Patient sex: M
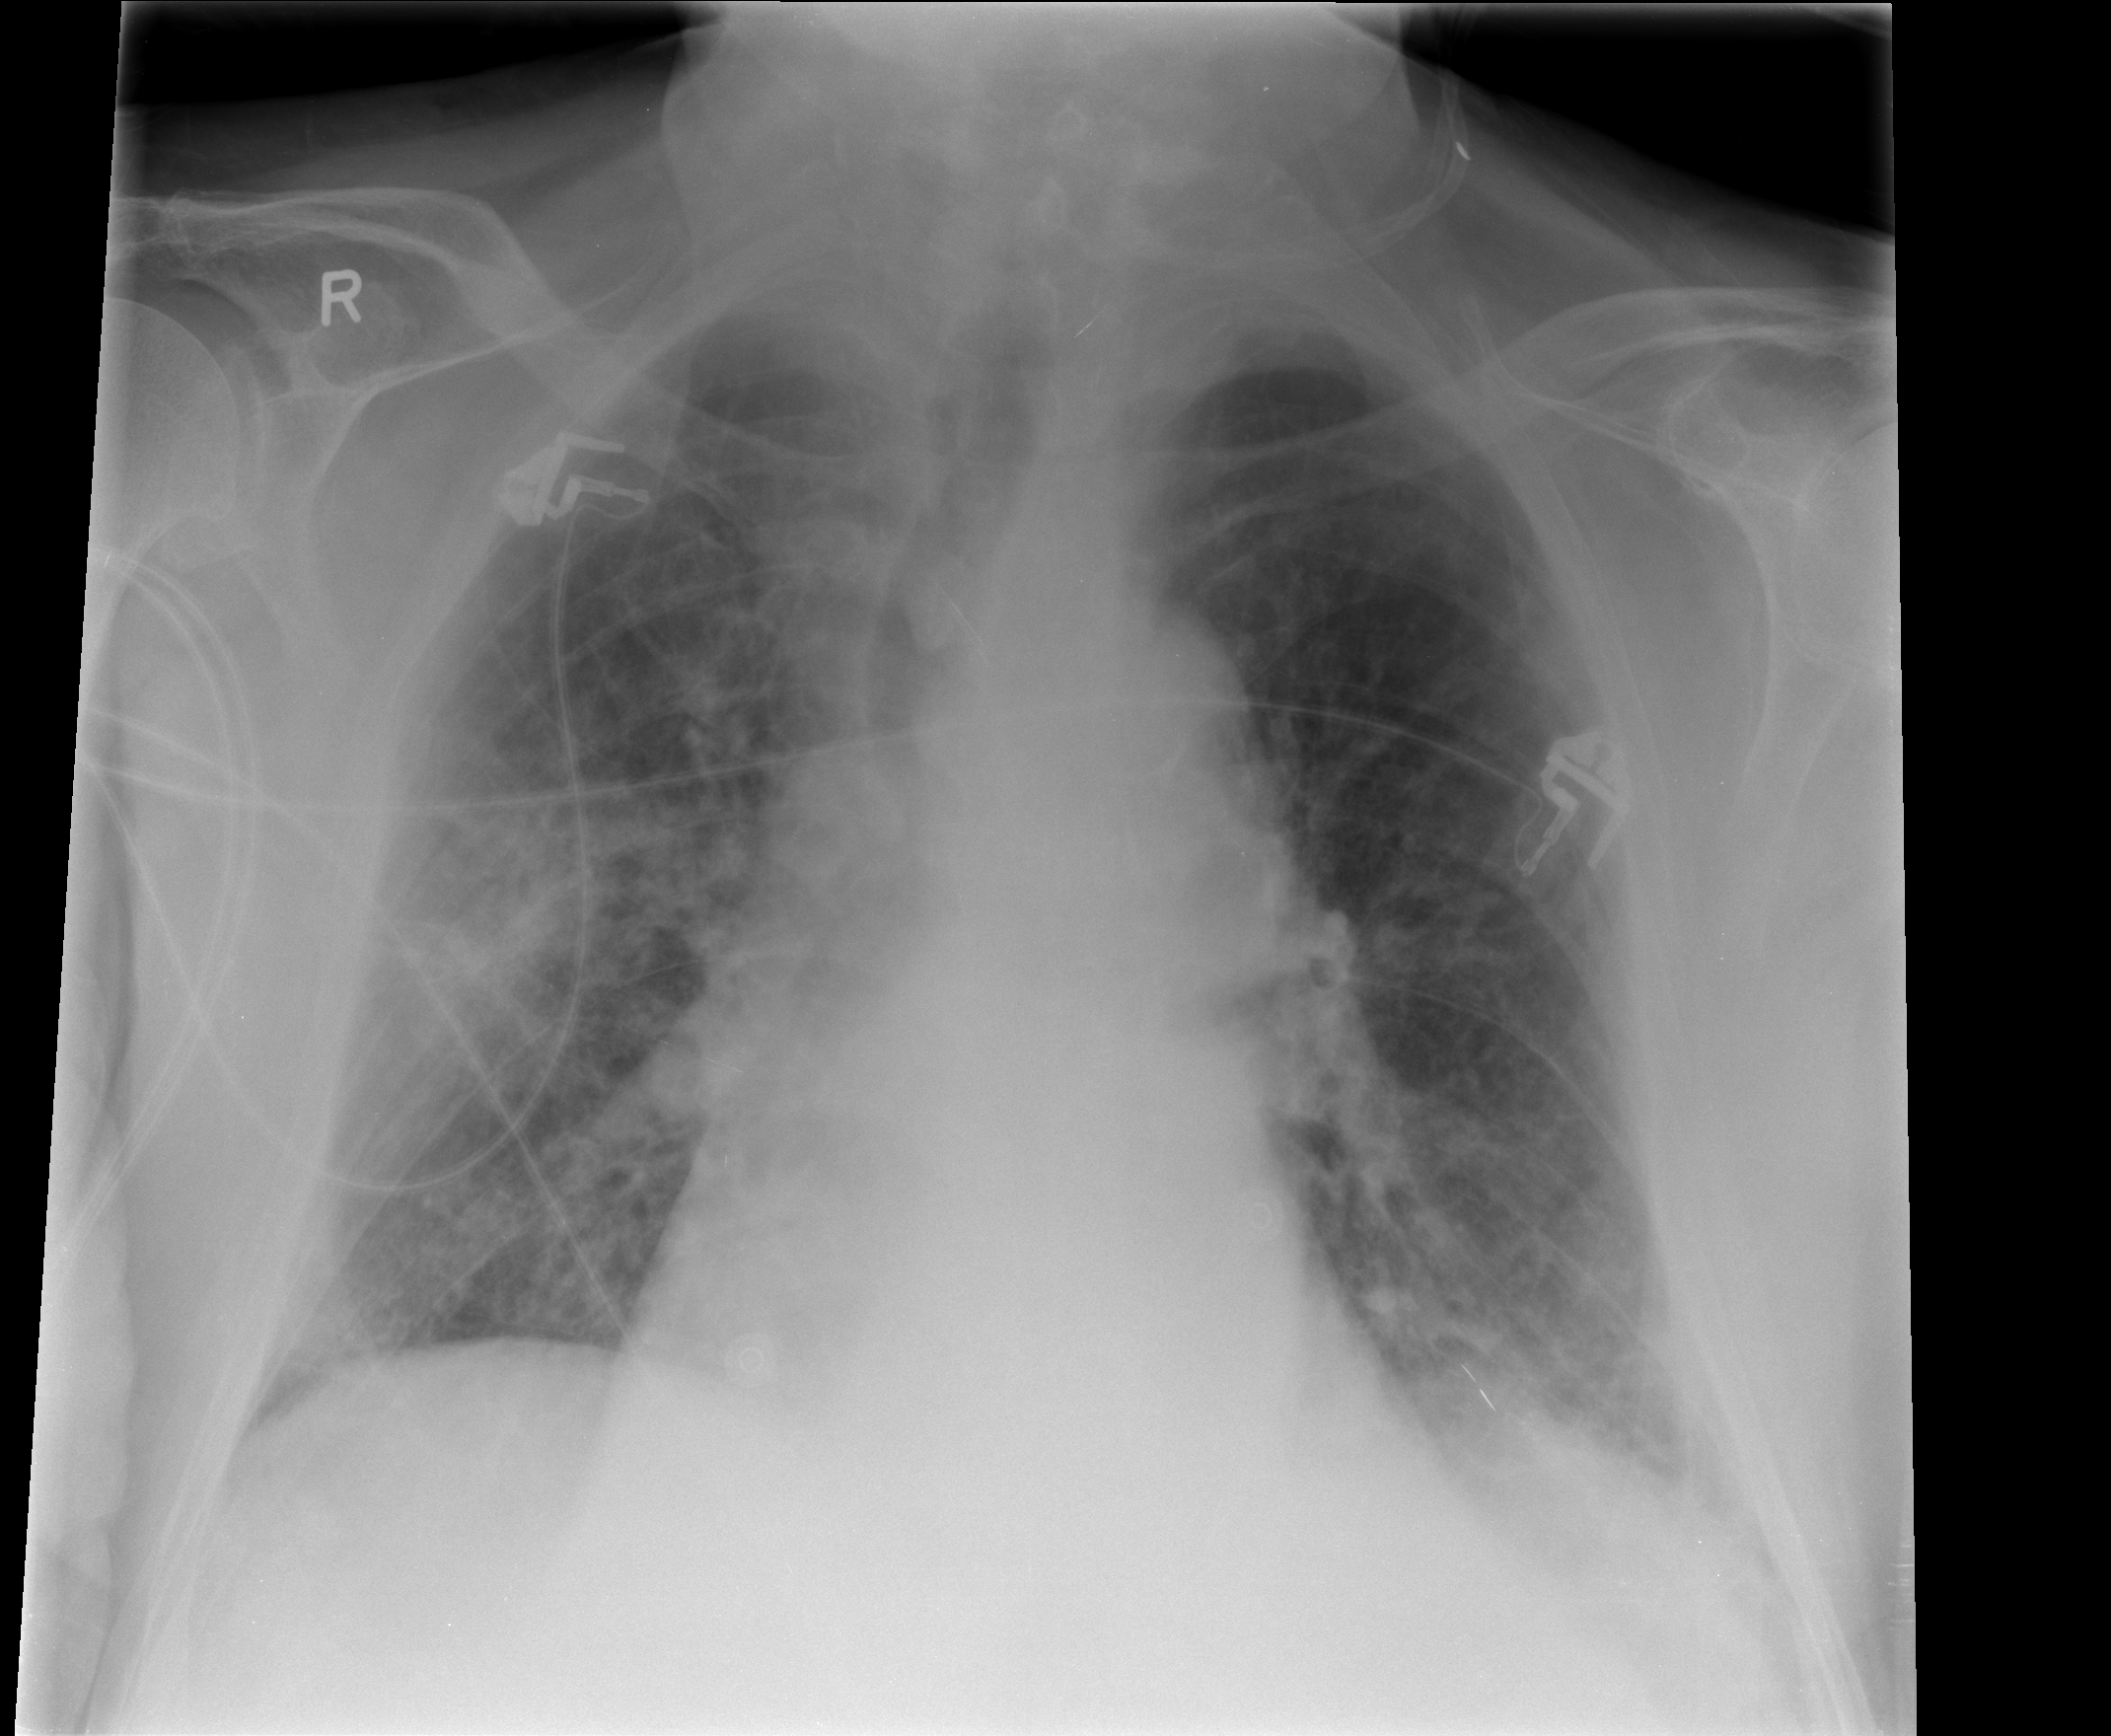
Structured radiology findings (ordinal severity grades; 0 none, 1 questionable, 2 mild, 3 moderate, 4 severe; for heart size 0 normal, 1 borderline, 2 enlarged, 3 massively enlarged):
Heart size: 1
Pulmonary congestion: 1
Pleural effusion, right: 0
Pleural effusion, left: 2
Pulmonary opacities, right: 0
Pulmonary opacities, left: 0
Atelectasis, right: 2
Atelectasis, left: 2